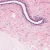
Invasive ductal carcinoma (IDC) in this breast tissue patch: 0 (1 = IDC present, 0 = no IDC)